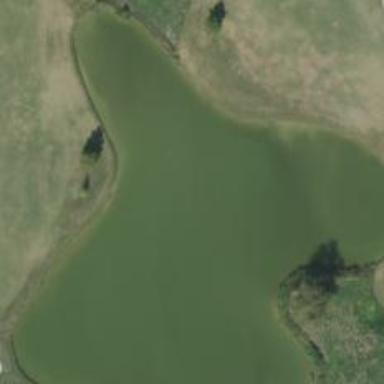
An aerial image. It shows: Serene pond surrounded by nature.